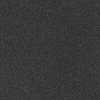
Atmospheric dust classification: dusty